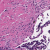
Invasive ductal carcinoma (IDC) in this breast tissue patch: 0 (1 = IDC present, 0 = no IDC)